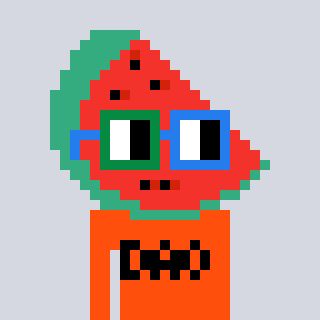
a pixel art character with square green and blue glasses, a watermelon-shaped head and a orange-colored body on a cool background